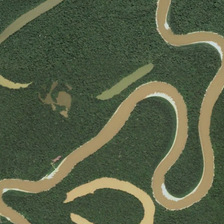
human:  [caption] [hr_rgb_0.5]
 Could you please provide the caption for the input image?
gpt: it is a twisted yellow river passing by the lush forest with several stripes in it .

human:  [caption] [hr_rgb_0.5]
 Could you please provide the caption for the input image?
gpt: there is some narrow long lakes among rainforest near the winding yellow river .

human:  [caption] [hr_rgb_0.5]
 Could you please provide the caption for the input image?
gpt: the khaki twisty river near a j shaped pond and a saddle shaped pond is across the dense forest .

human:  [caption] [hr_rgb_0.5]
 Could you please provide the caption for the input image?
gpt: the khaki twisty river near a j shaped pond and a saddle shaped pond is across the dense forest .

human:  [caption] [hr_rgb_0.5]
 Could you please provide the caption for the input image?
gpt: many green trees are in two sides of several curved yellow rivers .